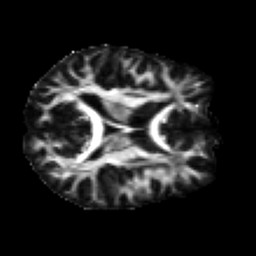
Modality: FA
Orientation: axial
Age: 28
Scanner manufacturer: siemens
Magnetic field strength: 3 T
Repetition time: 2.2 s
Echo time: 0.084 s